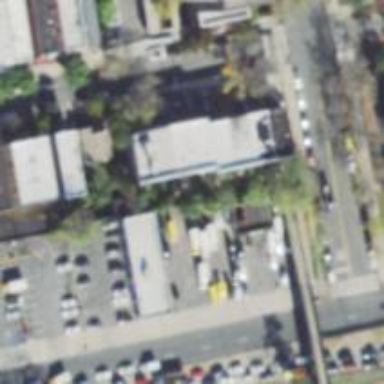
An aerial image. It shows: Car rental facility.